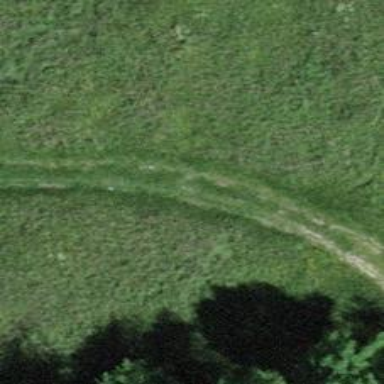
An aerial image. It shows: Grassy track with grade5 tracktype.